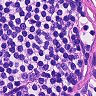
Metastatic tissue present: no